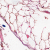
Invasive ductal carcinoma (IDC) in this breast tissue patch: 0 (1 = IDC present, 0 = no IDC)